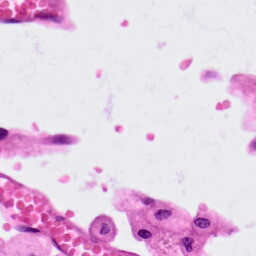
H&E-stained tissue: Lung